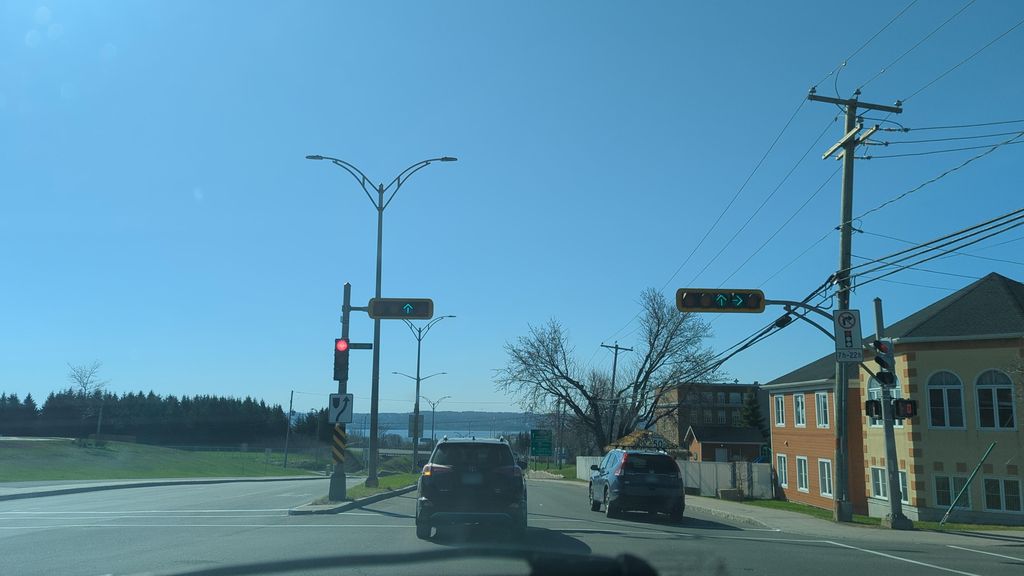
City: quebec_city